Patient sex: F
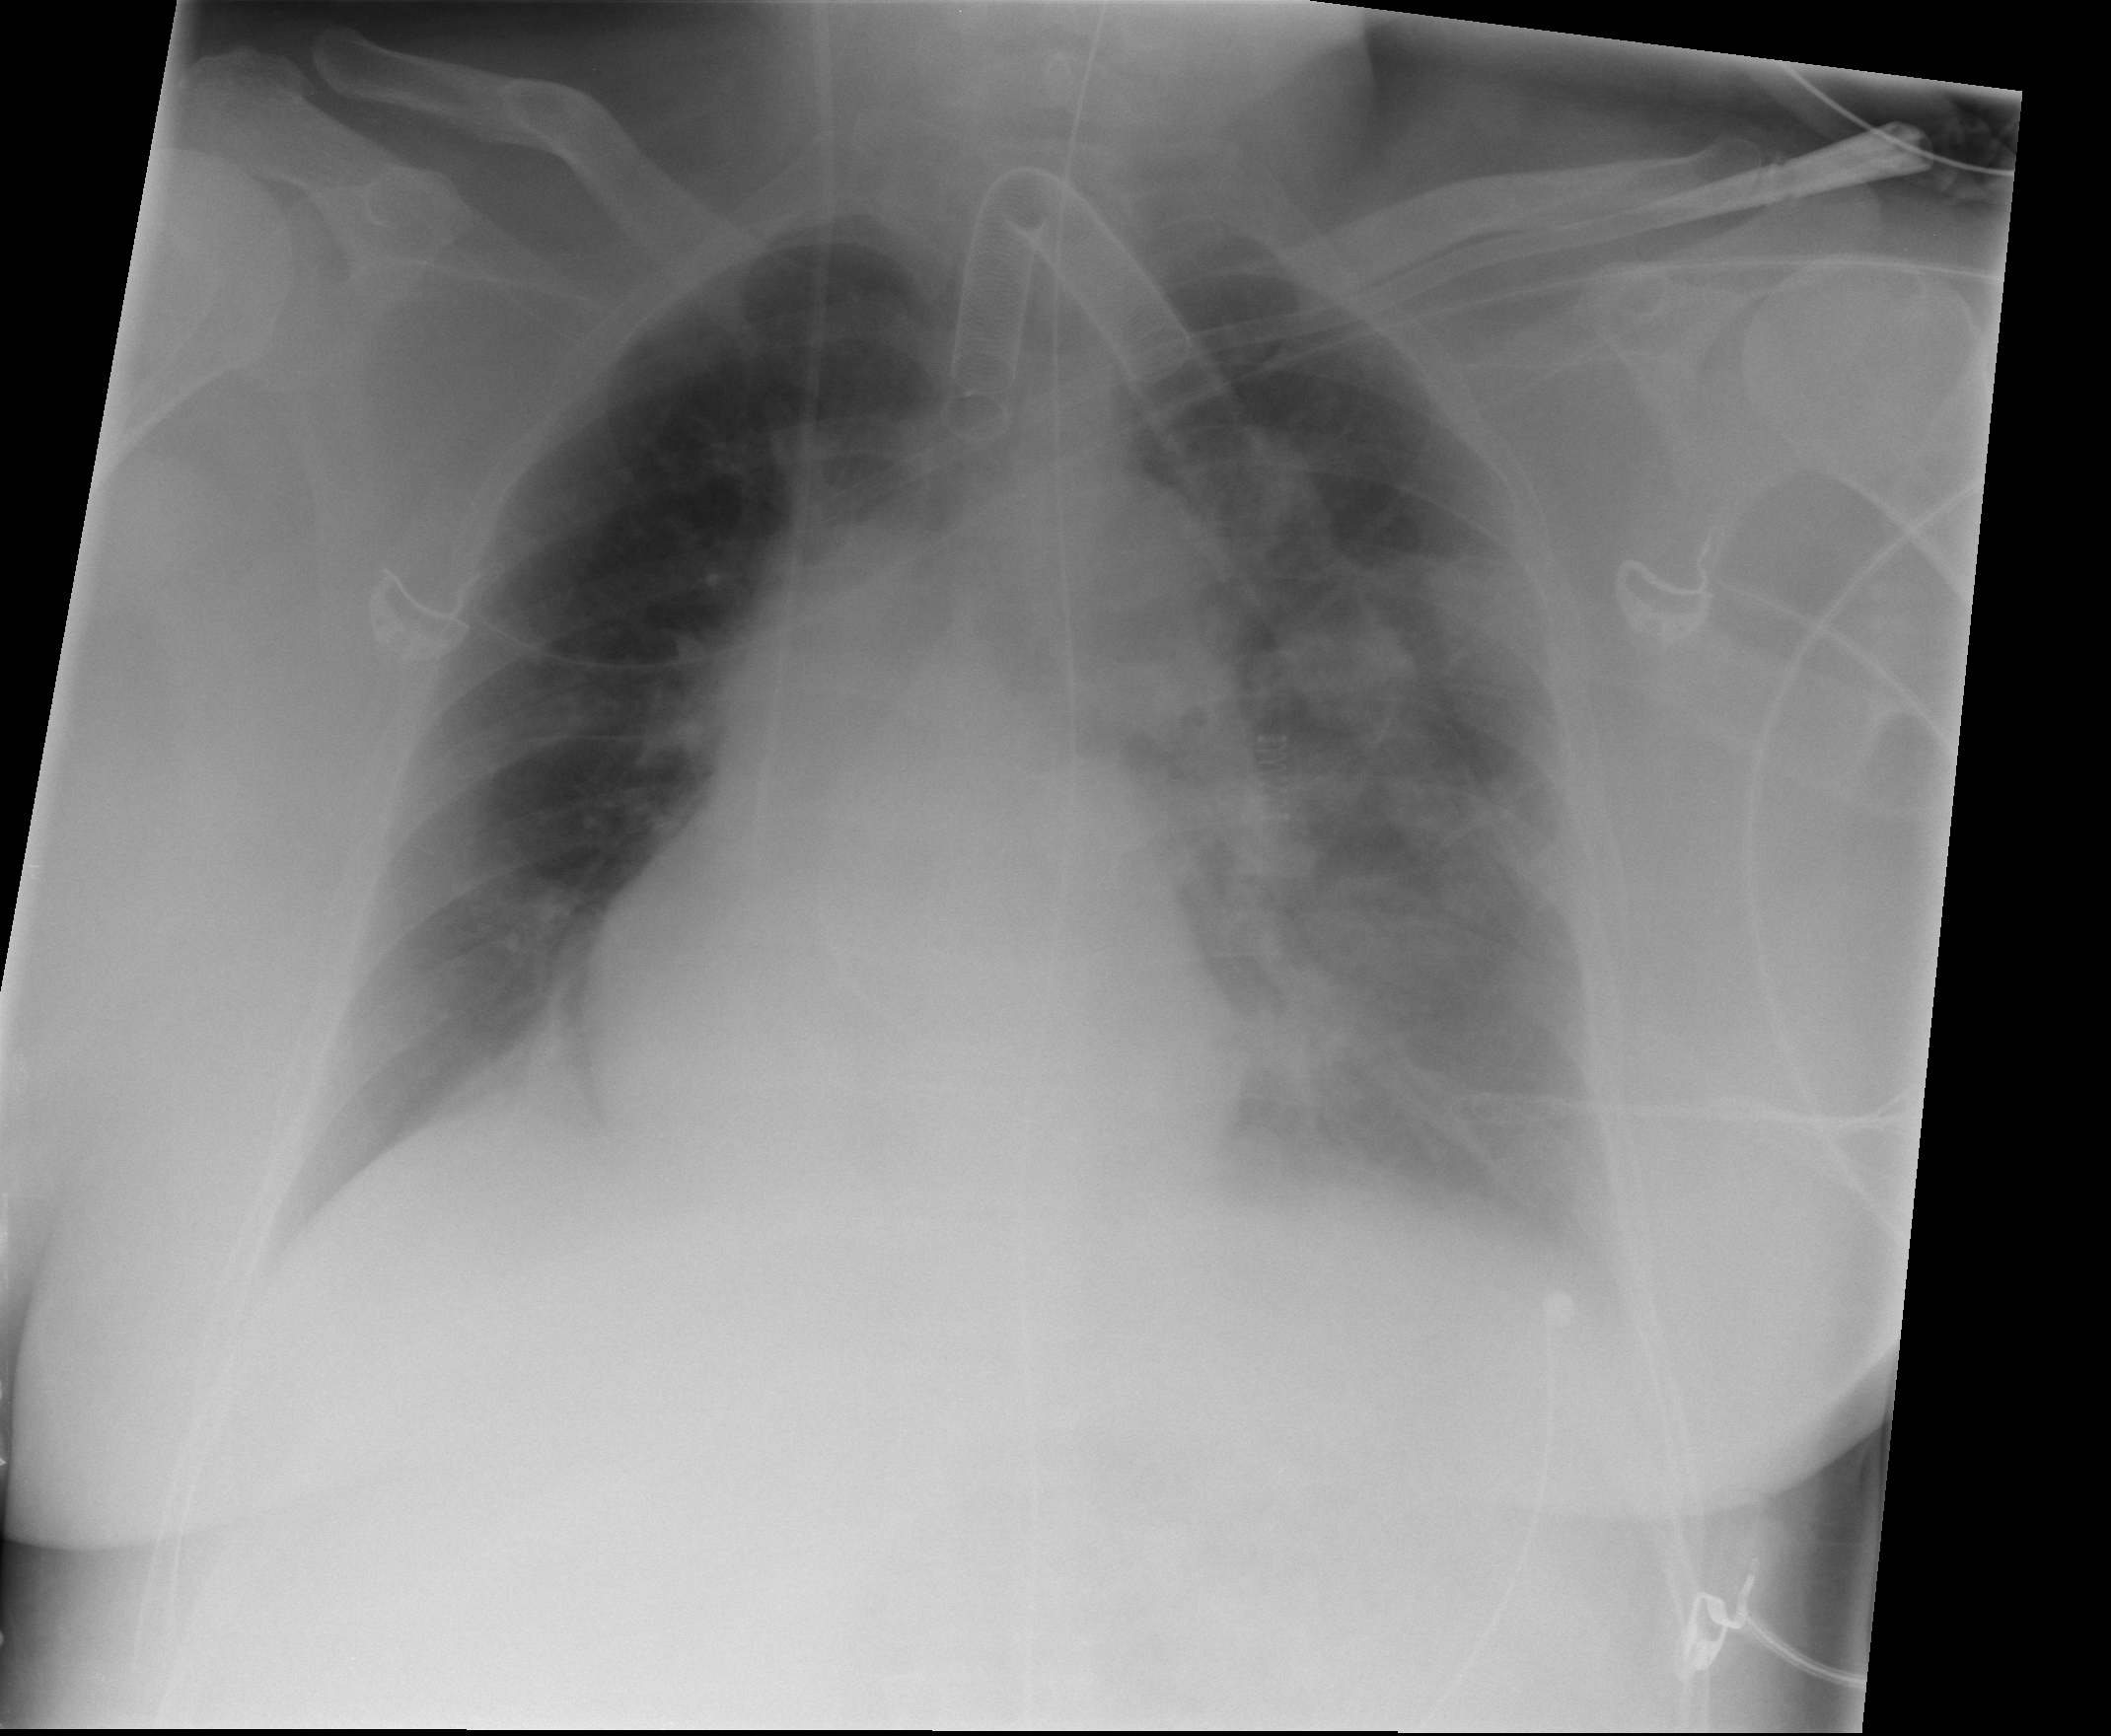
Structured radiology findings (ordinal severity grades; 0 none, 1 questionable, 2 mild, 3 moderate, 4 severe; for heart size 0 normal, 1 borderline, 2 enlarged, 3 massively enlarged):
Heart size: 0
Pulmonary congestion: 0
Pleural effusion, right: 0
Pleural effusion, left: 2
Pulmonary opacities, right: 0
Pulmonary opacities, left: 2
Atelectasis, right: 2
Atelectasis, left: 3